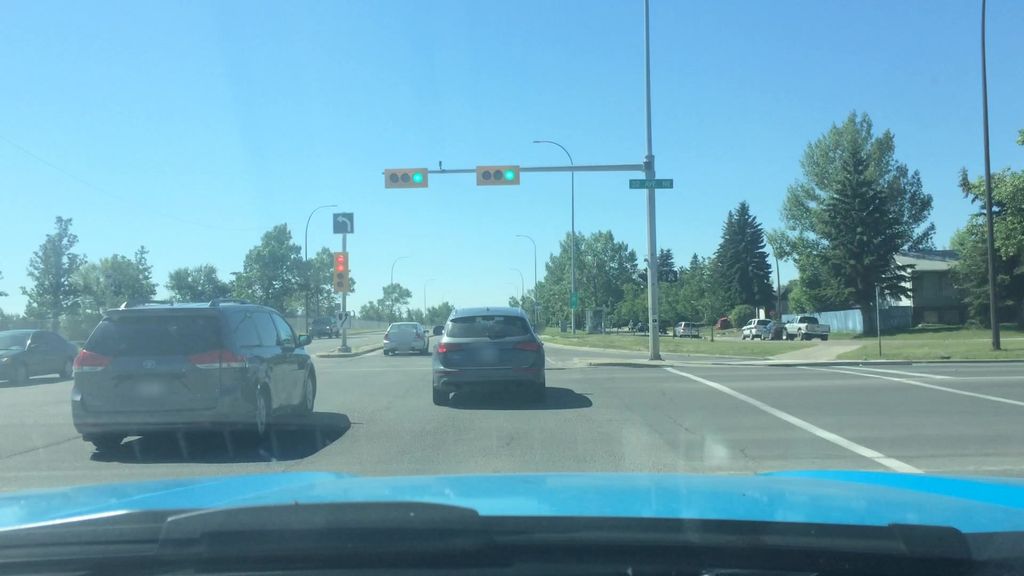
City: calgary